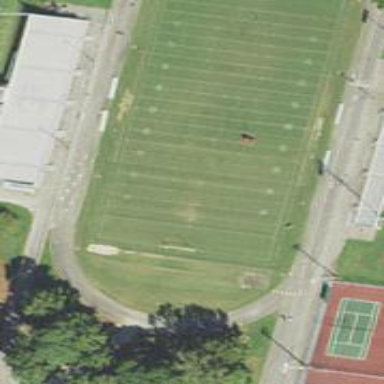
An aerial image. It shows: American football pitch for leisure and sport activities.